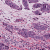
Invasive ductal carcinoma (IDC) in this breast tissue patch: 1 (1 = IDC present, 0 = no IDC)